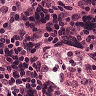
Metastatic tissue present: no